Question: I need to design half pie chart in Android, I have searched a lot but can't find any solution.
Any idea for a library to do that? Or can I make this manually?
Thank you in advance.

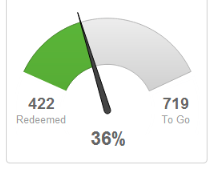
Answer: Let's think different ! Actually, we can say it is a custom progress bar. I never done anything like this before, but I would check the source code of the original progress bar. From this code, I could understand who they drawing the'filling effect' on Android. You need to apply the same code for the half pie bar!
<URL>
An older post from stackoverflow, I think it could be usefull for start:
<URL>
Nice project to study how it drawing:
<URL>